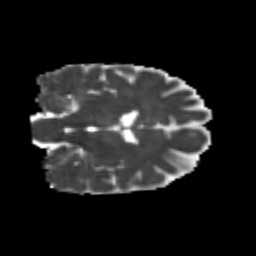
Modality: MD
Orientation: coronal
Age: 23
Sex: female
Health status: healthy
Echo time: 0.074 s